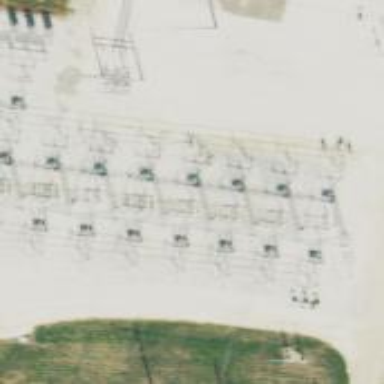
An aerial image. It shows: Switch used for power control.